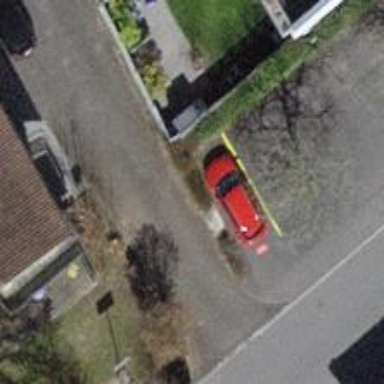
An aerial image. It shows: Car-sharing service available at this location.